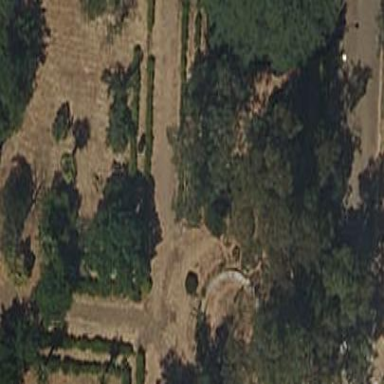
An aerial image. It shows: Garden enclosed by hedge.